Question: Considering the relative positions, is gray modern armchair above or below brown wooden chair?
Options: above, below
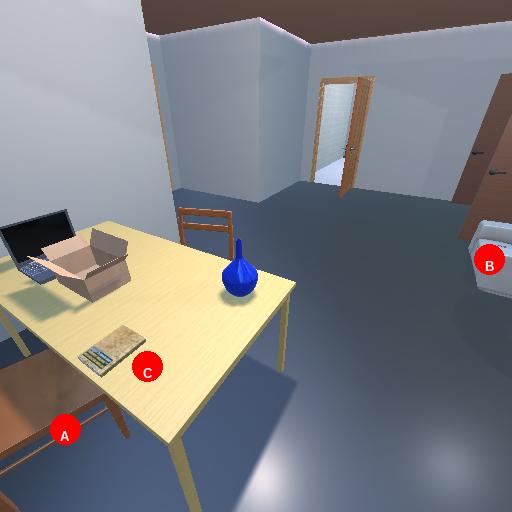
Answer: above